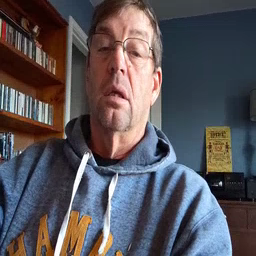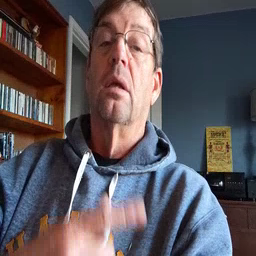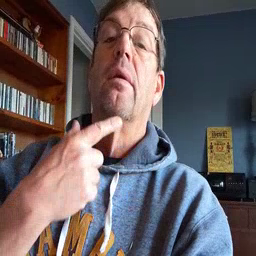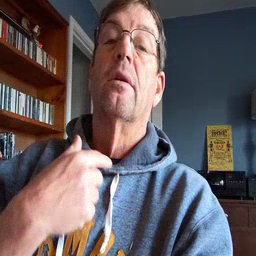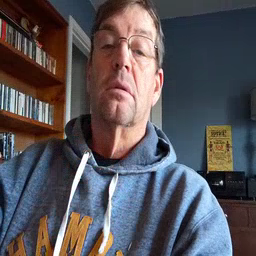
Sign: thirsty